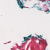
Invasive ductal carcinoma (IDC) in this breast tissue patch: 0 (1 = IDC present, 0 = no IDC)